【题型】解答题　【知识点】解析几何　【难度】hard
已知双曲线$C: \frac{x^2}{a^2} - \frac{y^2}{b^2} = 1(a > 0, b > 0)$，$A(1,0)$为$C$的右顶点，若点$A$到$C$的一条渐近线的距离为$\frac{\sqrt{2}}{2}a$.

(1)求双曲线$C$的标准方程；

(2)若$M, N$是$C$上异于$A$的任意两点，且$\triangle AMN$的垂心为$H$，试问：点$H$是否在定曲线上？若是，求出该定曲线的方程；若不是，请说明理由.
【解答】
【答案】(1)$x^2 - y^2 = 1$

(2)垂心$H$在定曲线$x^2 - y^2 = 1$上

【解析】（1）由题意，双曲线的渐近线方程为$bx \pm ay = 0$，所以点$A(1,0)$到渐近线的距离为$d = \frac{b}{\sqrt{a^2+b^2}} = \frac{b}{c}$，

从而$\begin{cases} a = 1, \\ \frac{b}{c} = \frac{\sqrt{2}}{2}, \\ c^2 = a^2 + b^2, \end{cases}$ 解得$a = b = 1$，

即$C$的标准方程为$x^2 - y^2 = 1$；

（2）情形一：$M, N$中没有一点为$(-1,0)$，且直线$MN$的斜率存在，

设直线$l_{MN}: y = kx + m$，$M(x_1, y_1)$，$N(x_2, y_2)$，则 $AM$ 和 $AN$ 的斜率分别为：$k_{AM} = \frac{y_1}{x_1-1}, k_{AN} = \frac{y_2}{x_2-1}$，

易得边$AM$的高线$l_1$的斜率为$k_{l_1} = -\frac{x_1-1}{y_1}$，方程为：$y - y_2 = -\frac{x_1-1}{y_1}(x - x_2)$，即$y_1 y = (1 - x_1)(x - x_2) + y_1 y_2$，

边 $AN$ 的高线$l_2$的斜率为：$k_{l_2} = -\frac{x_2-1}{y_2}$，方程为：$y_2 y = (1 - x_2)(x - x_1) + y_1 y_2$，

联立$l_1$，$l_2$，消去$y$，

可得$x = \frac{x_1 x_2 (y_1 - y_2) + x_2 y_2 - x_1 y_1 + y_1 y_2 (y_1 - y_2)}{y_2 - y_1 + x_2 y_1 - x_1 y_2} =$

$\frac{k x_1 x_2 (x_1 - x_2) + k (x_2^2 - x_1^2) + m (x_2 - x_1) + k y_1 y_2 (x_1 - x_2)}{k(x_2 - x_1) + m(x_2 - x_1)} = \frac{k(x_1 + x_2) + m - k(x_1 x_2 + y_1 y_2)}{k + m}$，

联立$l_{MN}$，$C$，$\begin{cases} y = kx + m, \\ x^2 - y^2 = 1, \end{cases} (1 - k^2)x^2 - 2kmx - m^2 - 1 = 0$，

所以$x_1 + x_2 = \frac{2km}{1-k^2}$，$x_1 x_2 = -\frac{m^2+1}{1-k^2}$，

又$\begin{cases} x = \frac{y-m}{k} \\ x^2 - y^2 = 1 \end{cases} , \frac{(y-m)^2}{k^2} - y^2 - 1 = 0$，所以$y_1 y_2 = \frac{\frac{m^2}{k^2}-1}{\frac{1}{k^2}-1} = \frac{m^2-k^2}{1-k^2}$，

从而$x = \frac{k(x_1+x_2)+m-k(x_1 x_2+y_1 y_2)}{k+m} = \frac{\frac{2k^2 m}{1-k^2} + m(1-k^2) - k(-m^2-1+m^2-k^2)}{(1-k^2)(k+m)} = \frac{1+k^2}{1-k^2}$，

又 $H$ 点也在 $MN$ 边的高线上，$MN$ 边高线的方程为：$y = -\frac{1}{k}(x - 1)$，消去$k$可得$x = \frac{1+\frac{(x-1)^2}{y^2}}{1-\frac{(x-1)^2}{y^2}} = \frac{y^2+(x-1)^2}{y^2-(x-1)^2}$，

化简得$x^2 - y^2 = 1$，即点$H$在定曲线$x^2 - y^2 = 1$上；

若 $MN$ 斜率不存在，则 $M, N$ 关于 $x$ 轴对称，即$x_1 = x_2, y_1 = -y_2$，如图：

设 $H(x_0, y_0)$，则$|AM| = |AN|$，$\triangle AMN$是等腰三角形，所以$H(x_0, y_0)$在 $x$ 轴上，即$y_0 = 0, \therefore H(x_0, 0)$，

$\vec{AN} = (x_2 - 1, y_2), \vec{MH} = (x_0 - x_1, -y_1), \vec{AN} \cdot \vec{MH} = 0$，

$\therefore (x_2 - 1)(x_0 - x_1) - y_1 y_2 = 0$，联立：$\begin{cases} x_1 = x_2 \\ y_1 = -y_2 \\ x_1^2 - y_1^2 = 1 \\ (x_2 - 1)(x_0 - x_1) - y_1 y_2 = 0 \end{cases}$，解得：$(x_0 + 1)(x_1 - 1) = 0$，

$\because x_1 \neq 1, \therefore x_0 = -1, \therefore H(-1, 0)$在定曲线$x^2 - y^2 = 1$上；

情形二：$M, N$中有一点即$(-1,0)$，设$H(x_0, y_0)$，不妨$M(-1,0)$，设$N(x_1, y_1)$，过 $N$ 点作 $AM$ 的垂线，则 $H$

点在该垂线上，如图：

则$\begin{cases} x_0 = x_1, \\ \frac{y_0}{x_0+1} \times \frac{y_1}{x_1-1} = -1, \\ x_1^2 - y_1^2 = 1, \end{cases} \because y_1 \neq 0$，$解得 \begin{cases} x_0 = x_1 \\ y_0 = -y_1 \end{cases}$，所以点$H$在曲线$x^2 - y^2 = 1$上；

综上，曲线 $C$ 的方程为：$x^2 - y^2 = 1$，$H$ 点总在曲线$x^2 - y^2 = 1$上.
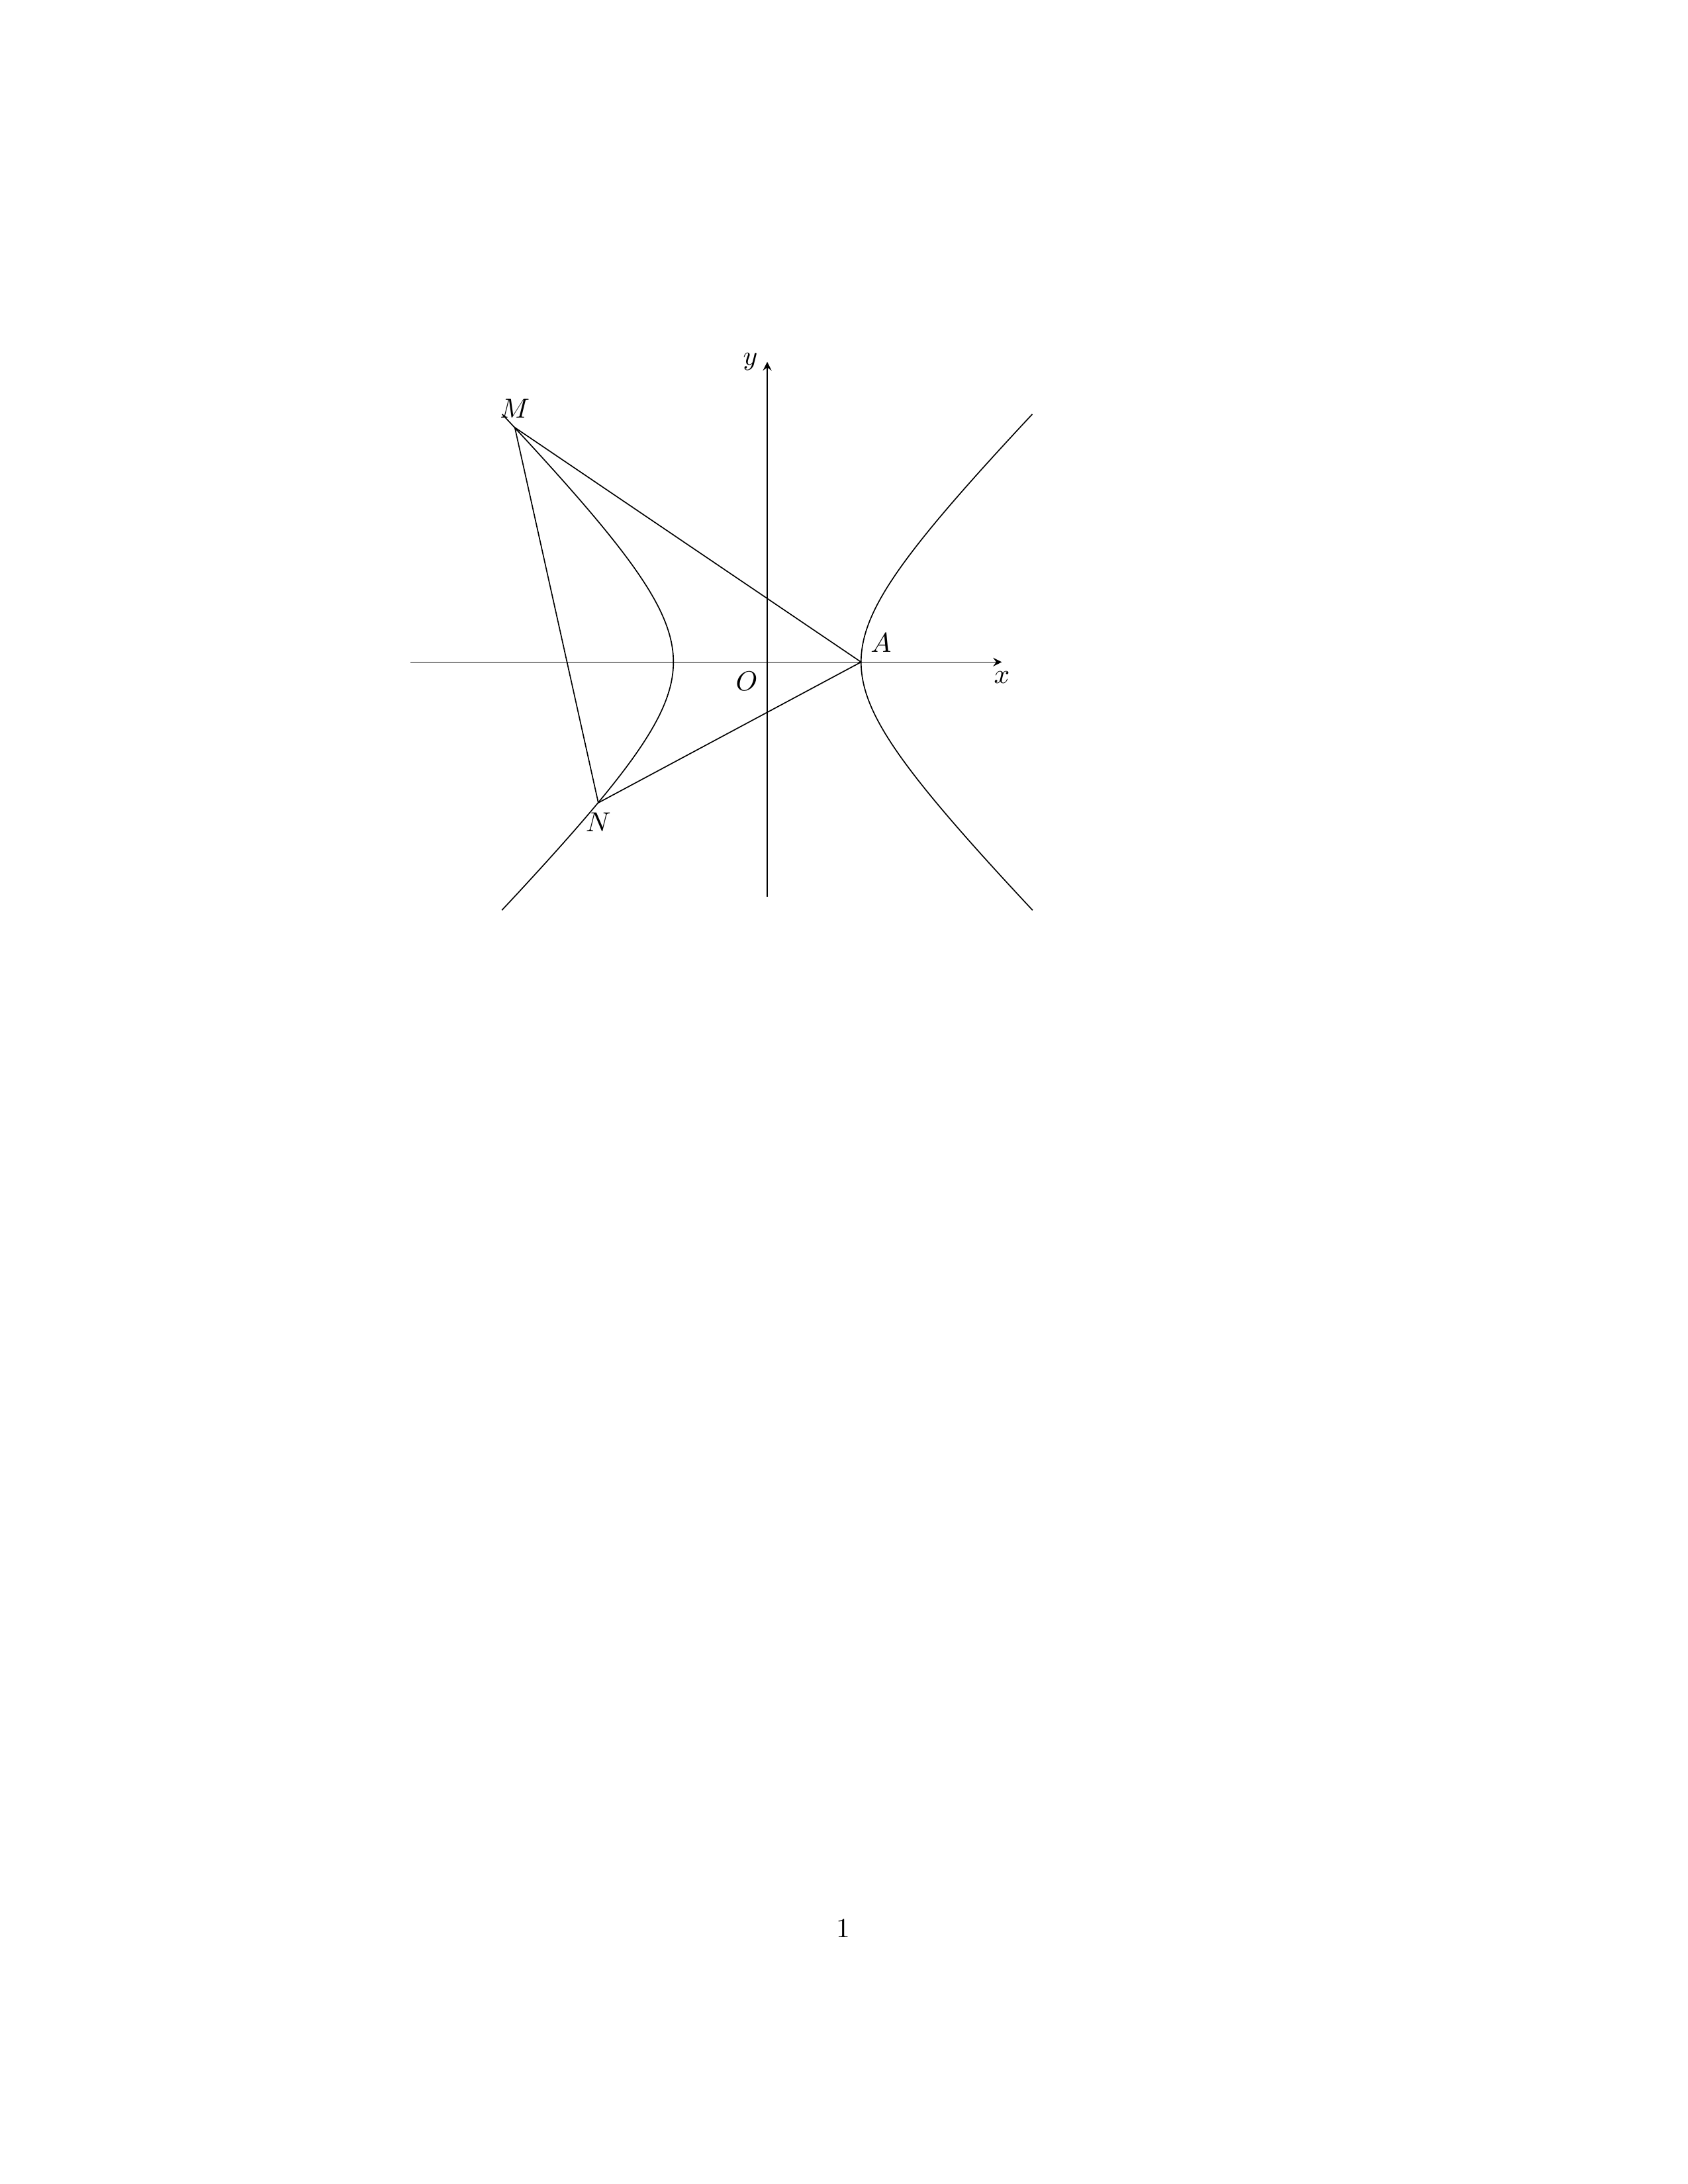
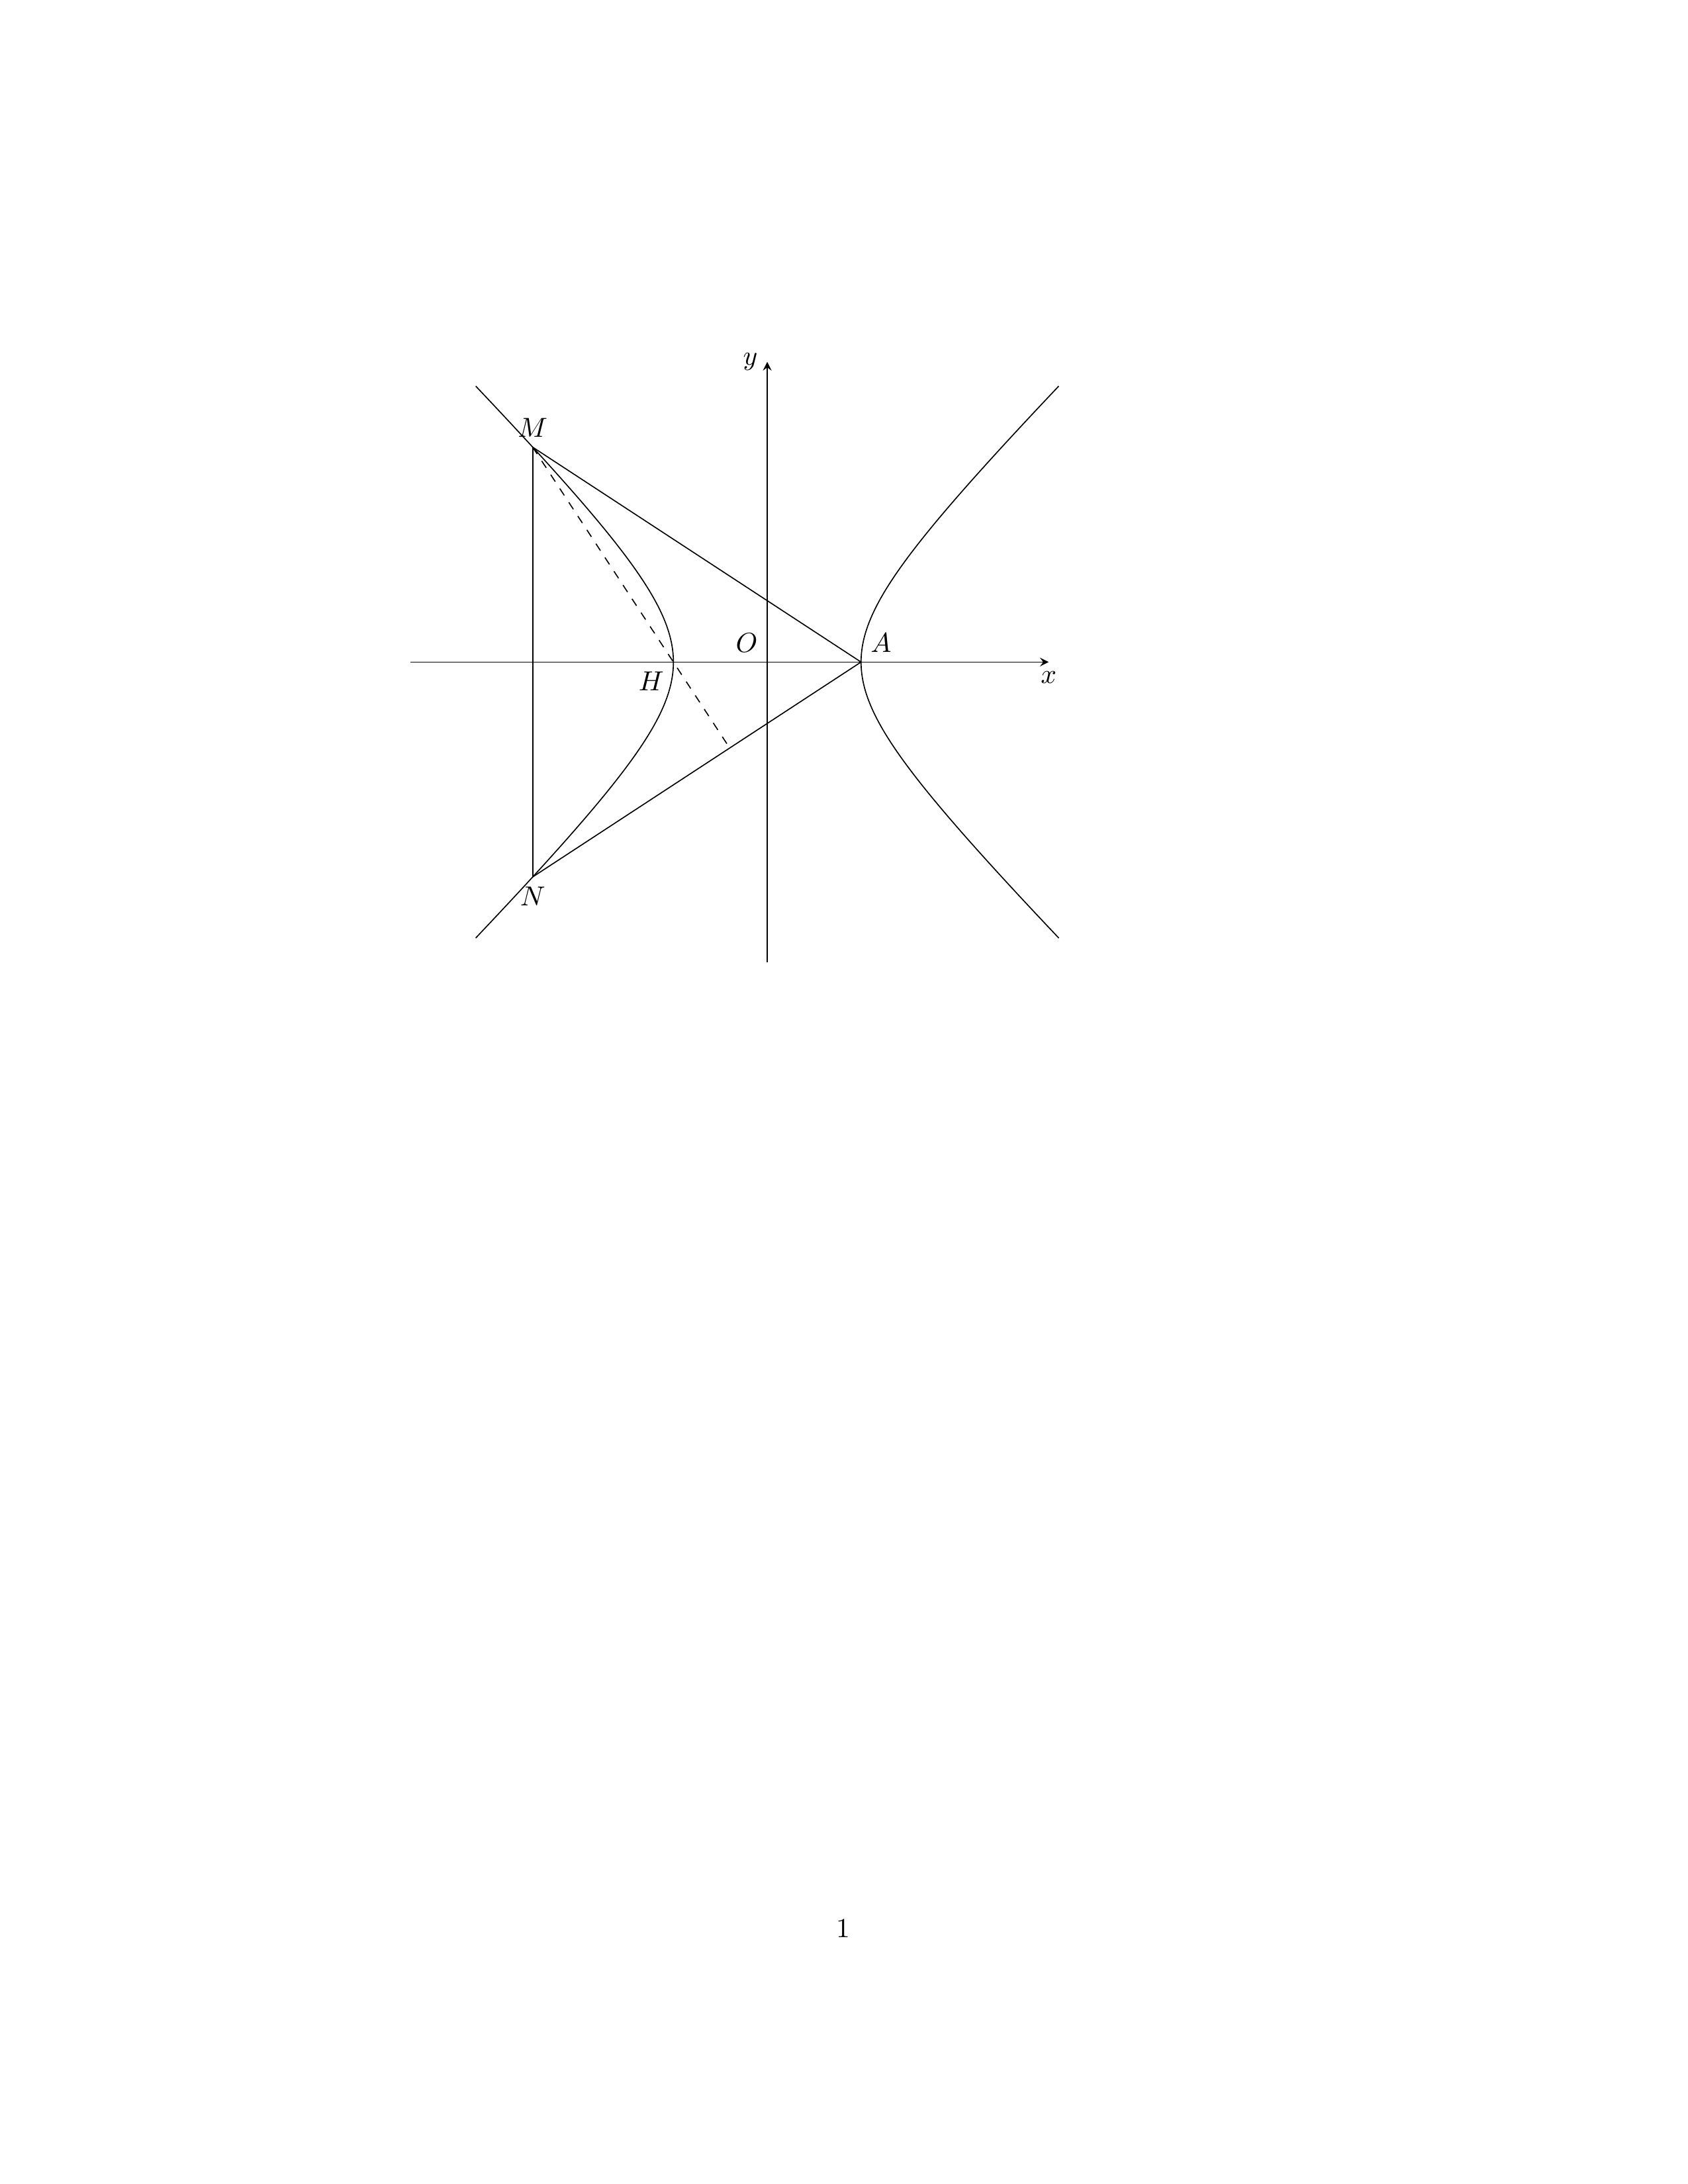
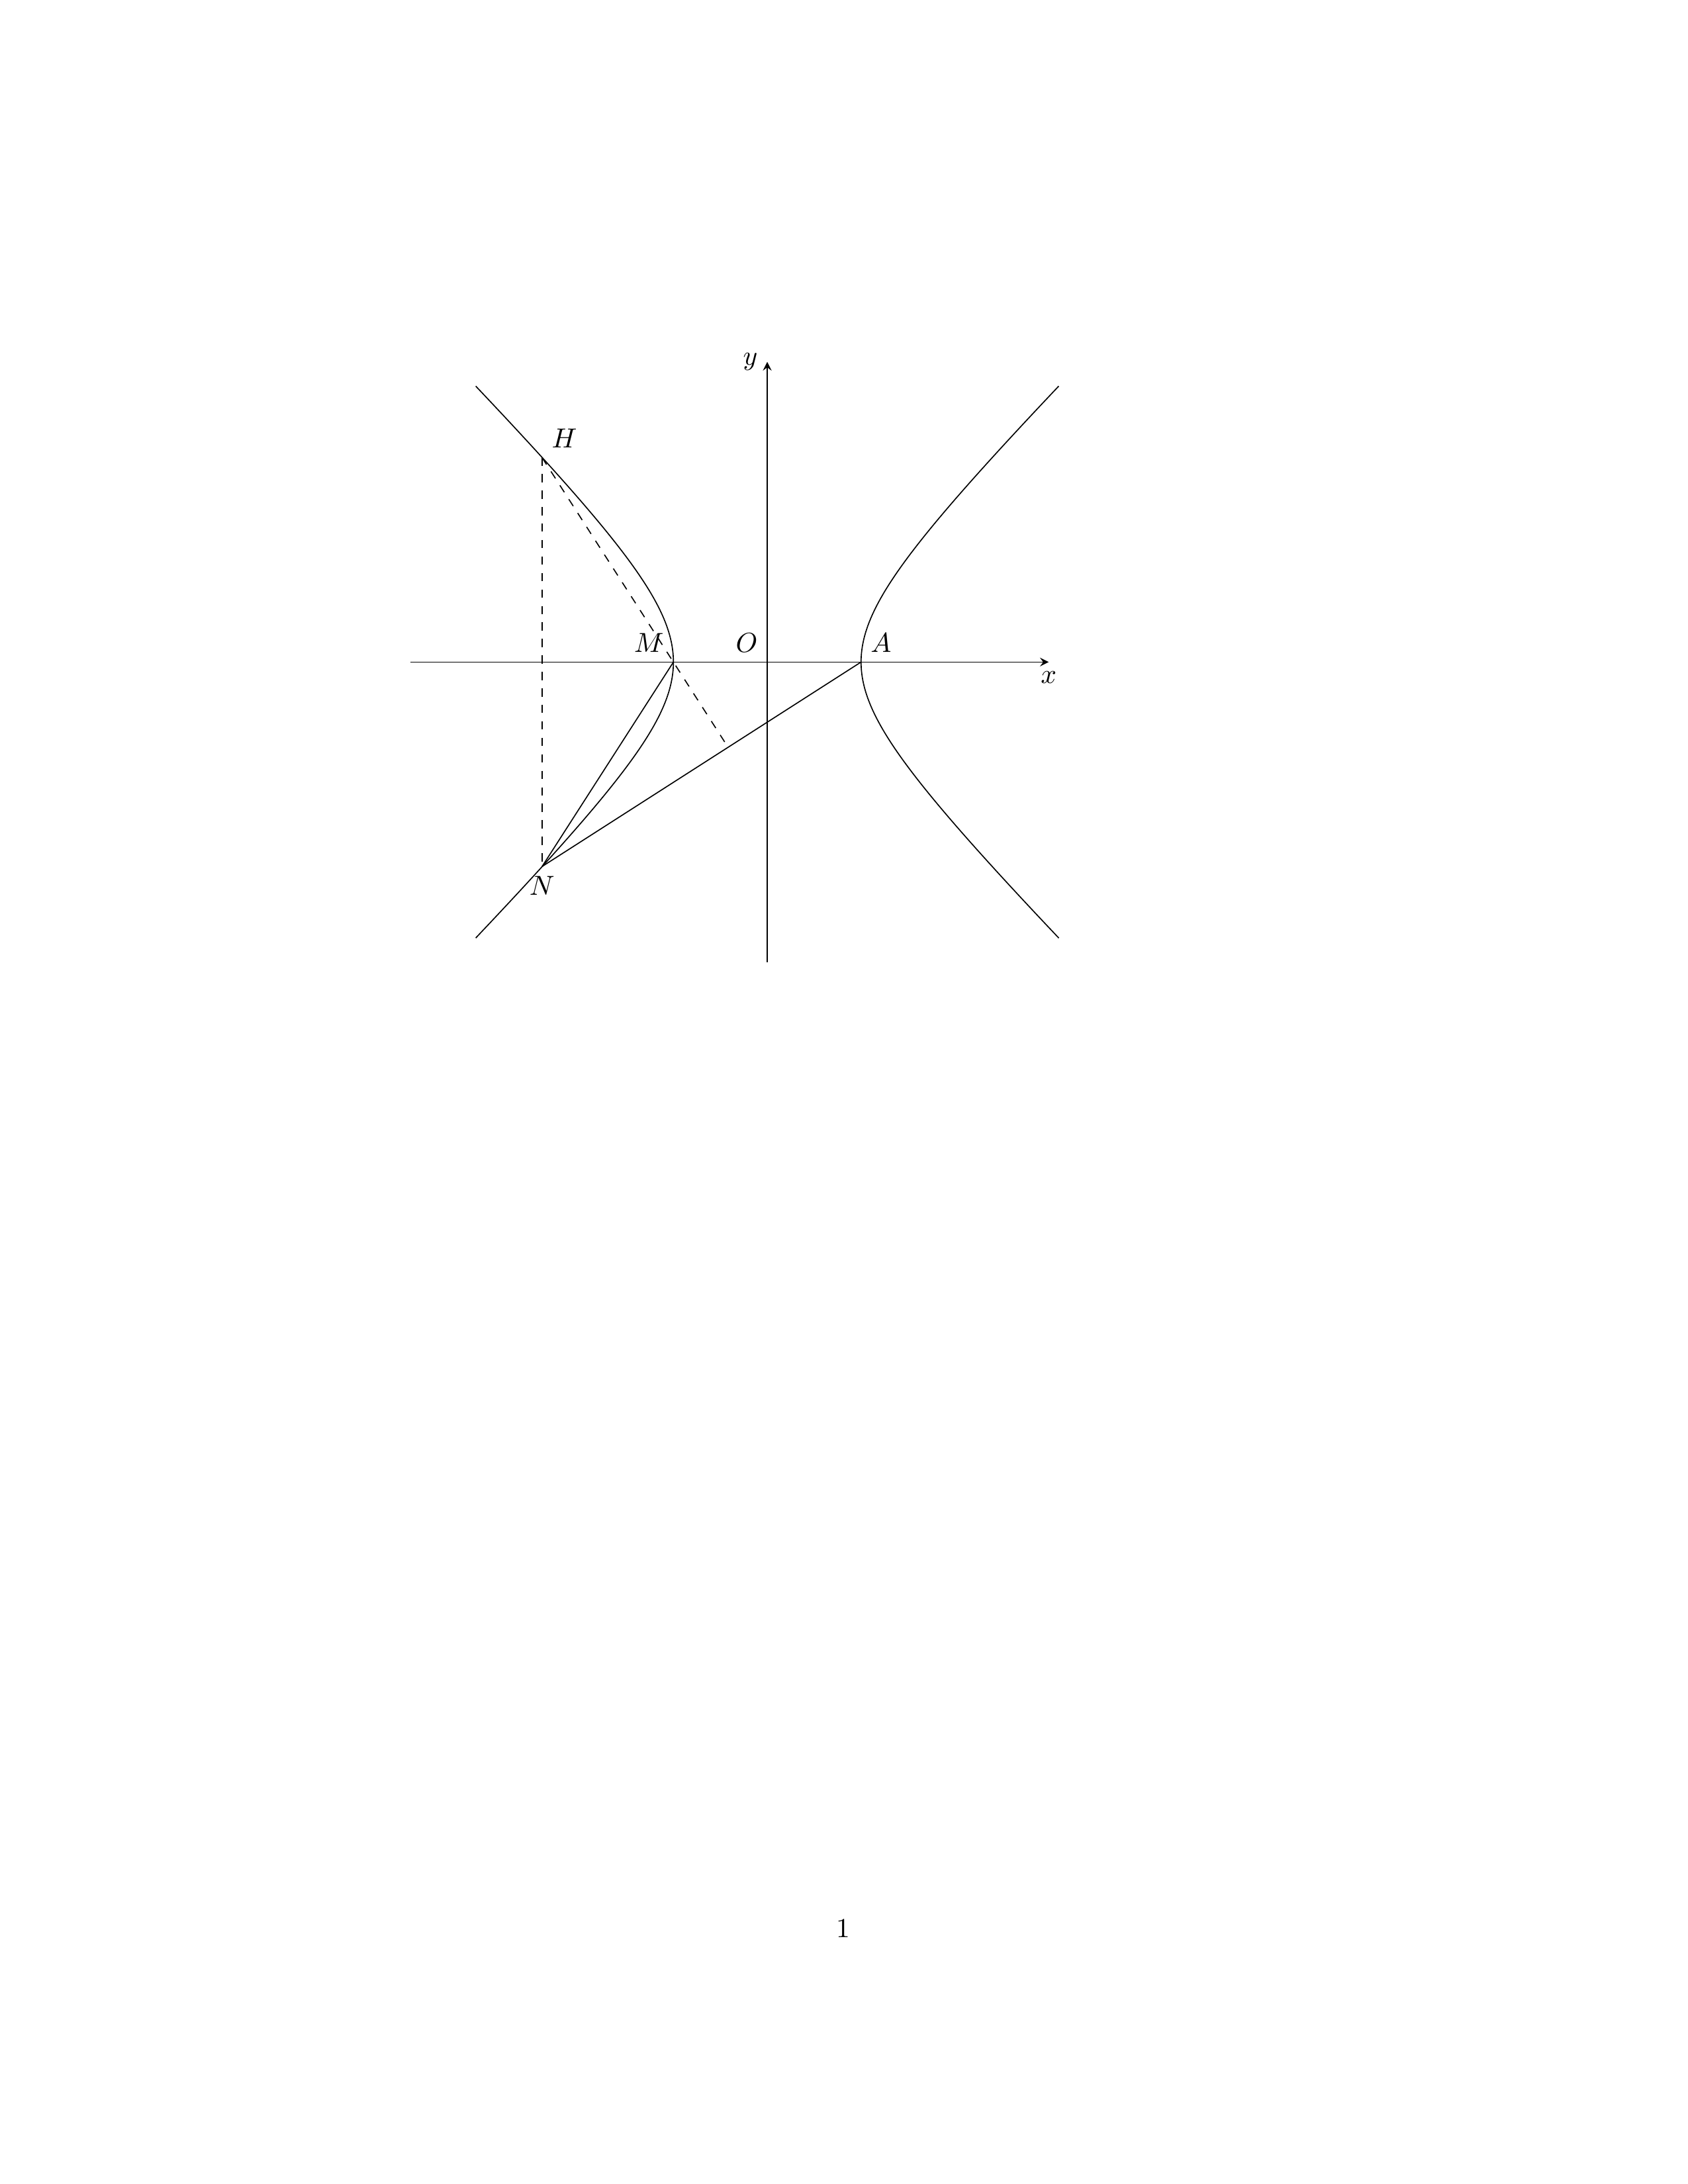